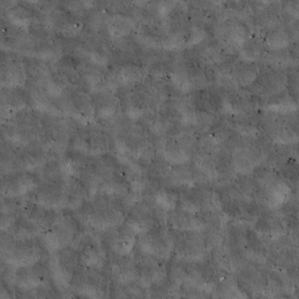
Label: non_frost